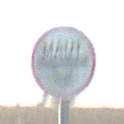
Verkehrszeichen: MautflichtigeStrecke
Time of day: SunriseSunset
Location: Outdoor (Nature)
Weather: Clear
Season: NotSpecified
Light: Natural